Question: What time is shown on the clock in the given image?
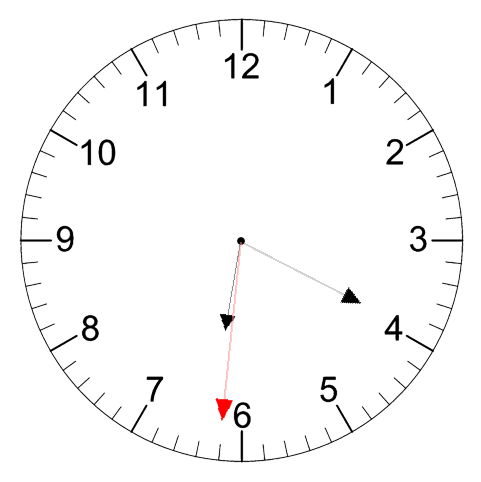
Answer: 06:19:31